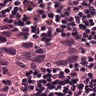
Metastatic tissue present: yes